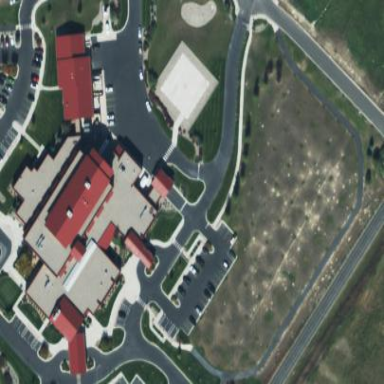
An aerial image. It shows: Hospital building.